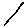
Label: line